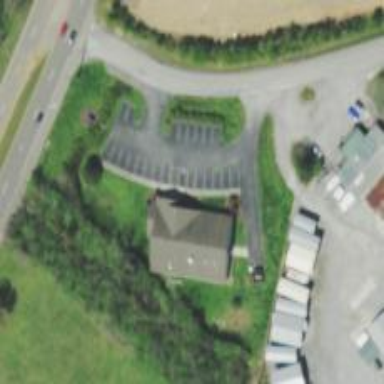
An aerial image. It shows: Veterinary facility.